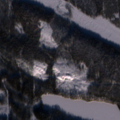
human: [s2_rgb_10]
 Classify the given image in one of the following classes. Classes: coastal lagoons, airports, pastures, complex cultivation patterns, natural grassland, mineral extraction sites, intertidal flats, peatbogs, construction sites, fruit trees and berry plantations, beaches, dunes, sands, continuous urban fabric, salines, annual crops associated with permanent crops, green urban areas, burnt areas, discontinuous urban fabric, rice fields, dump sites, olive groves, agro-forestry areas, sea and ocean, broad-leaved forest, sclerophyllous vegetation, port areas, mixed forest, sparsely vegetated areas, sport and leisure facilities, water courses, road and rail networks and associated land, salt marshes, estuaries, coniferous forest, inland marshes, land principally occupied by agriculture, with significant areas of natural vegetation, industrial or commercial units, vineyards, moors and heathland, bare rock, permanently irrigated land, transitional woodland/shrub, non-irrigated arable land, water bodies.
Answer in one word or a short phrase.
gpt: coniferous forest, peatbogs, water bodies